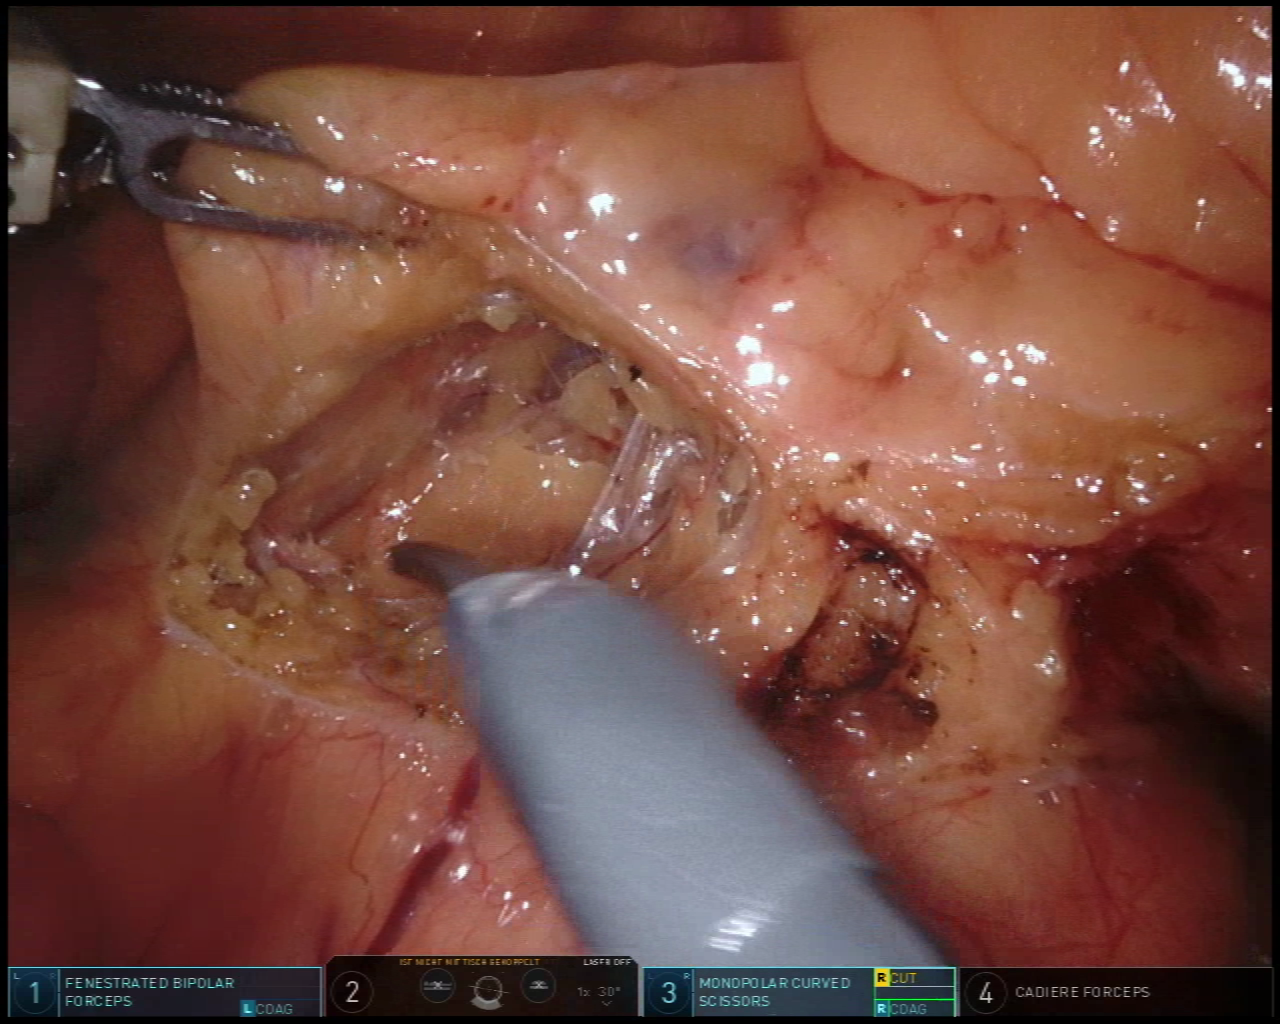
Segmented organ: intestinal_veins
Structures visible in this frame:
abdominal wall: no
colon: no
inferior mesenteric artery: no
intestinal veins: yes
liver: no
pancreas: no
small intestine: yes
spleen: no
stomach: no
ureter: no
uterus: no
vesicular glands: no